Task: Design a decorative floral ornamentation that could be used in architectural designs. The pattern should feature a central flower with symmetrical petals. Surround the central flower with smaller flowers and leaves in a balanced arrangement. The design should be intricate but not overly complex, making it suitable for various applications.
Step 1395:
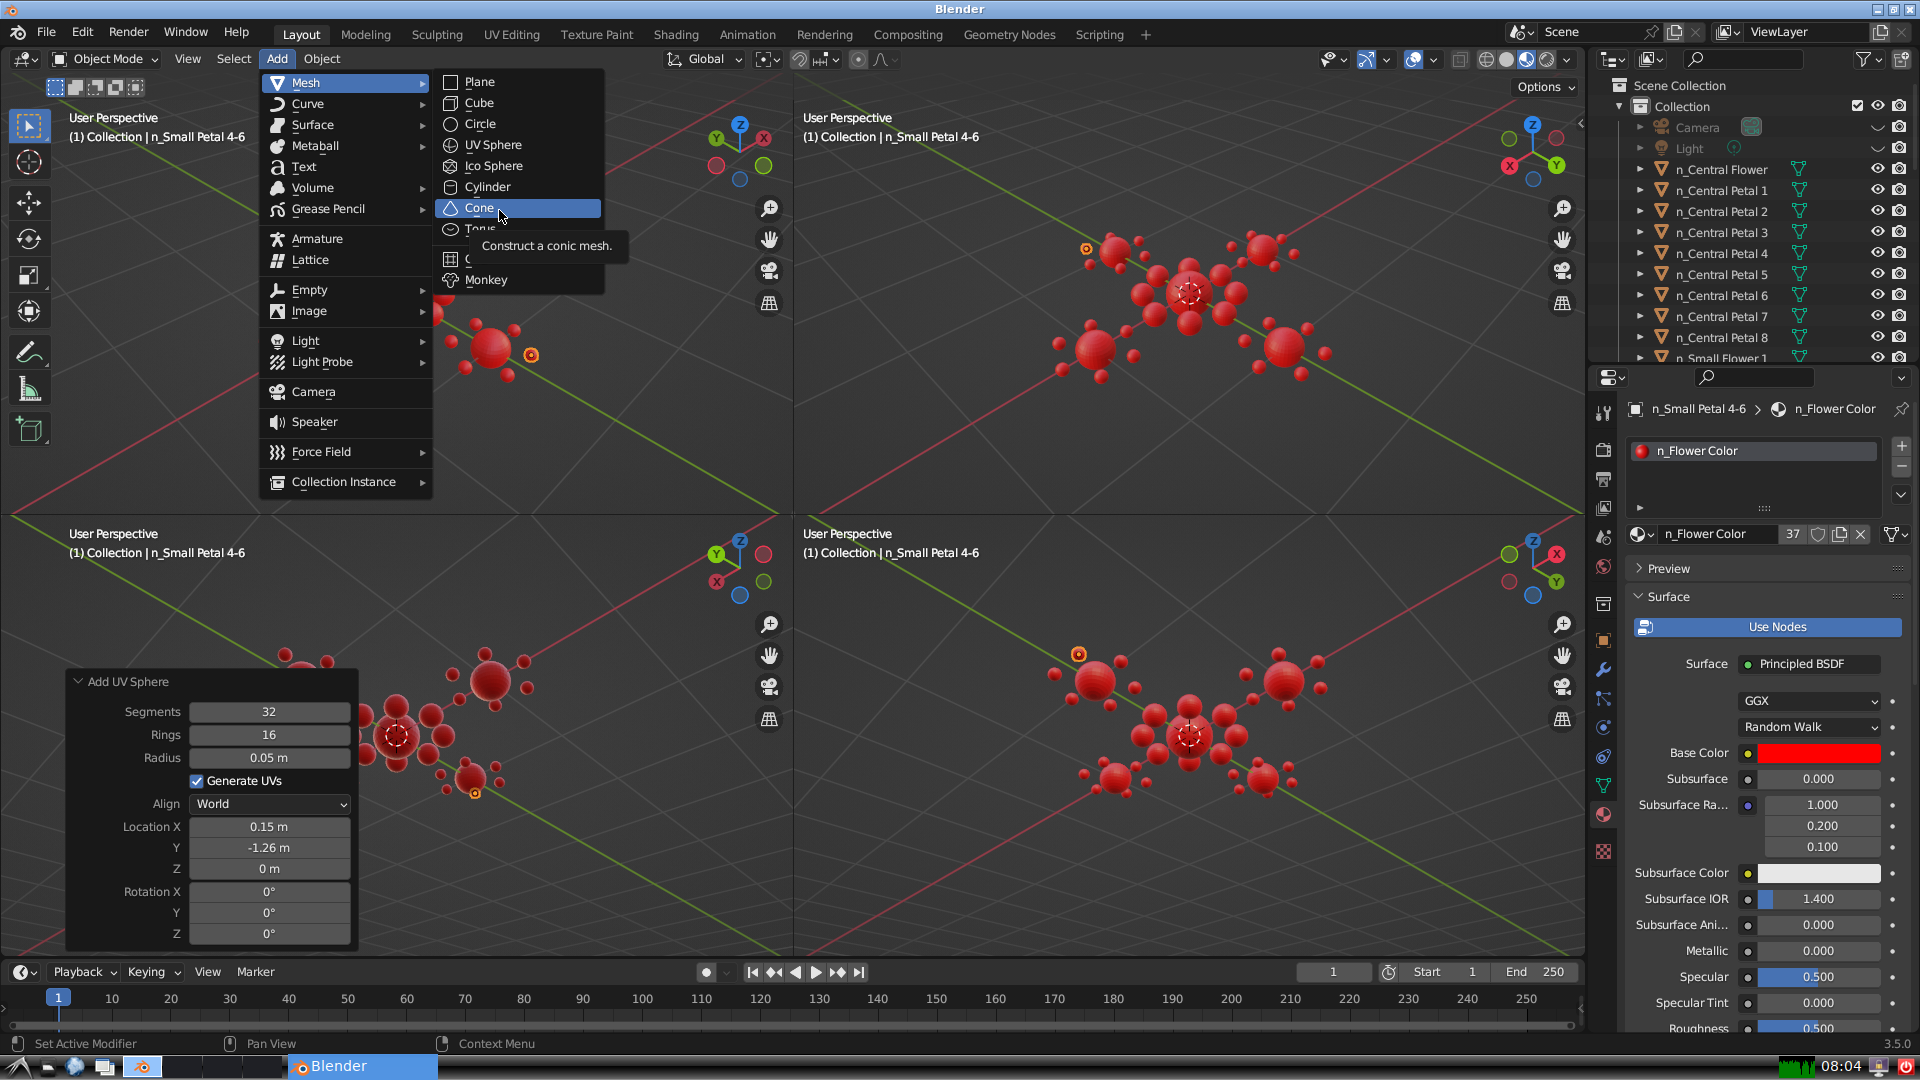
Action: click: no